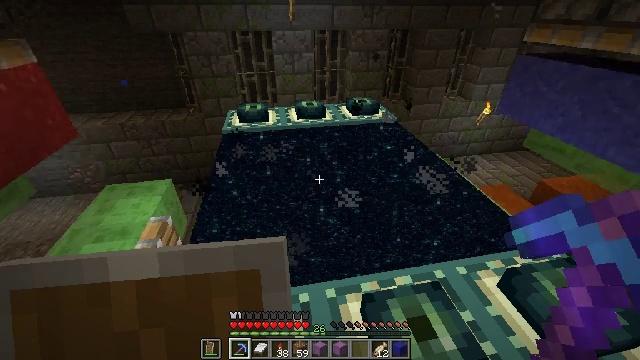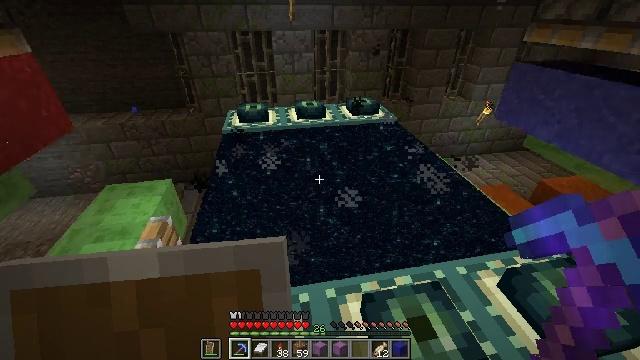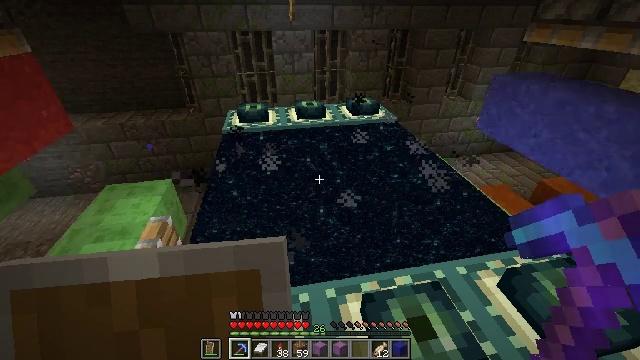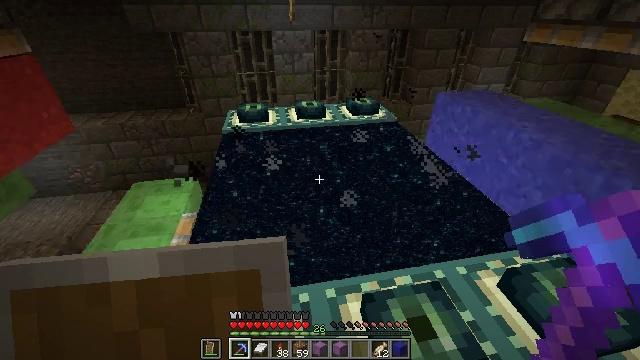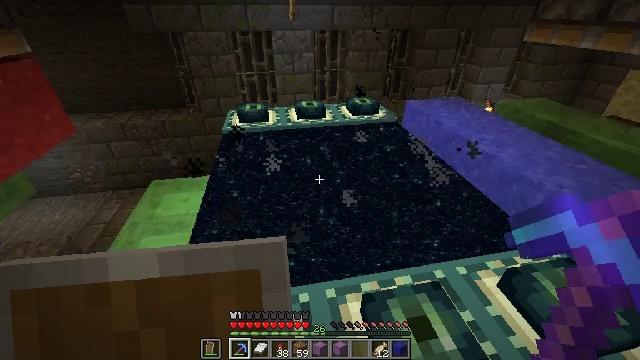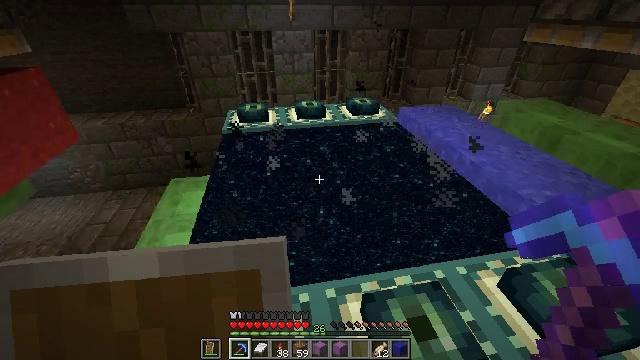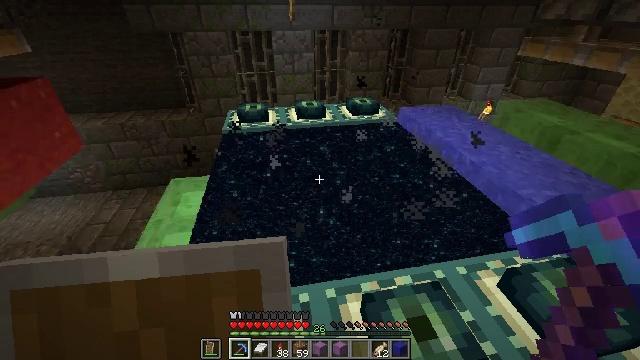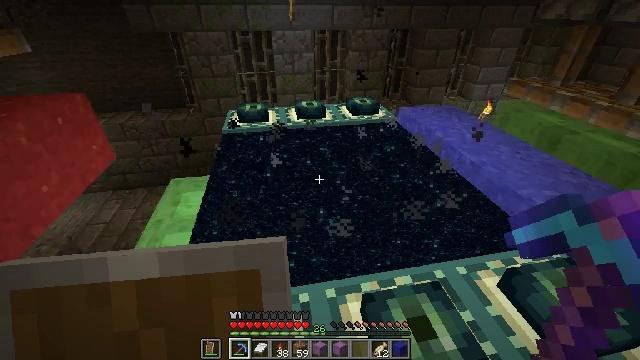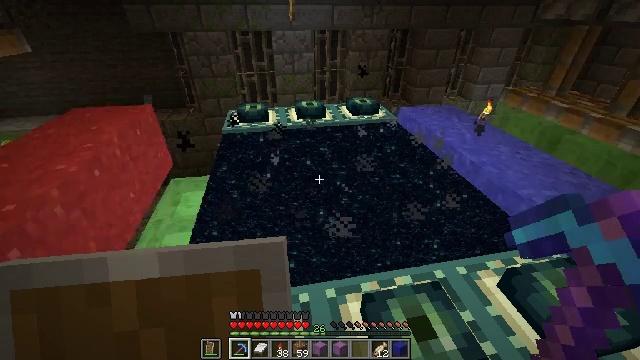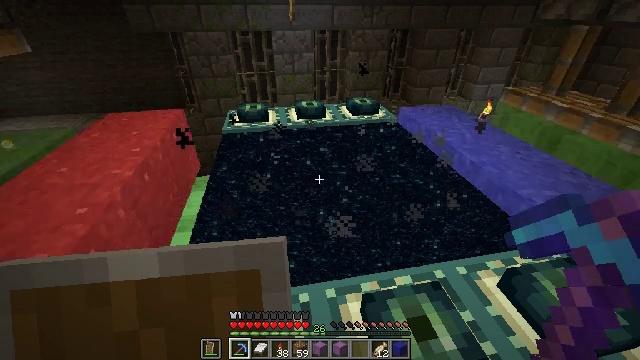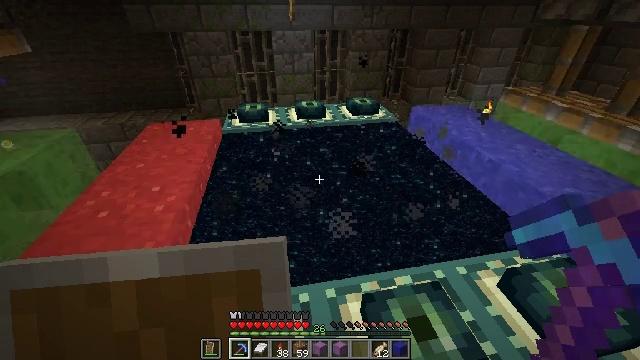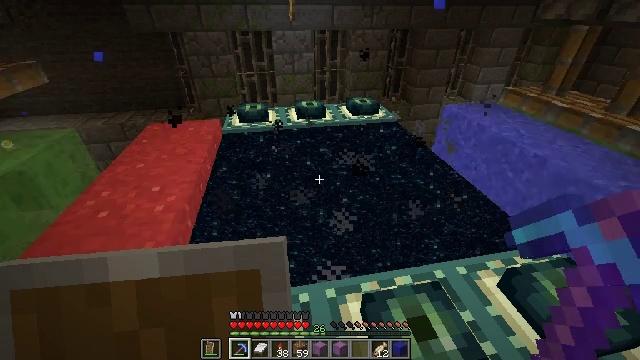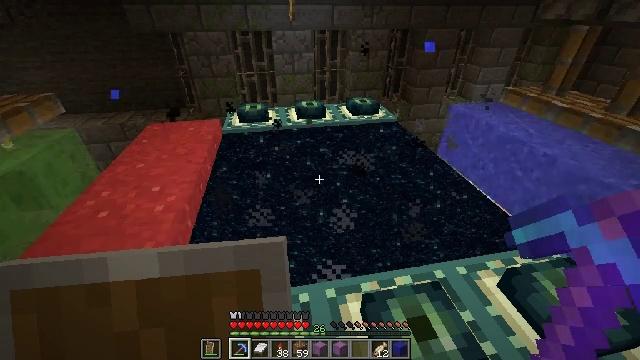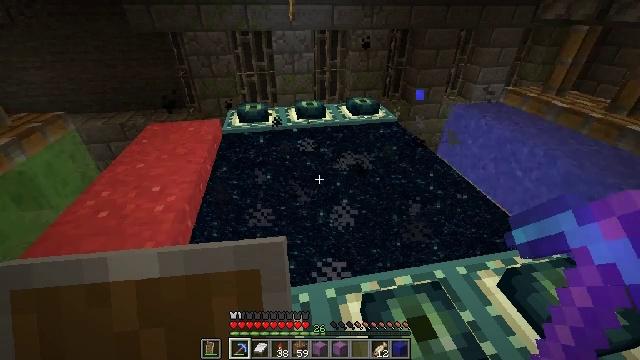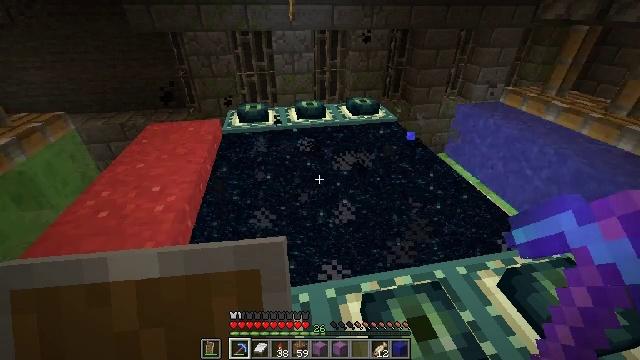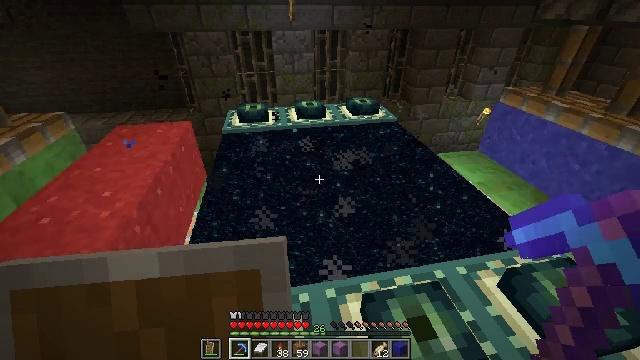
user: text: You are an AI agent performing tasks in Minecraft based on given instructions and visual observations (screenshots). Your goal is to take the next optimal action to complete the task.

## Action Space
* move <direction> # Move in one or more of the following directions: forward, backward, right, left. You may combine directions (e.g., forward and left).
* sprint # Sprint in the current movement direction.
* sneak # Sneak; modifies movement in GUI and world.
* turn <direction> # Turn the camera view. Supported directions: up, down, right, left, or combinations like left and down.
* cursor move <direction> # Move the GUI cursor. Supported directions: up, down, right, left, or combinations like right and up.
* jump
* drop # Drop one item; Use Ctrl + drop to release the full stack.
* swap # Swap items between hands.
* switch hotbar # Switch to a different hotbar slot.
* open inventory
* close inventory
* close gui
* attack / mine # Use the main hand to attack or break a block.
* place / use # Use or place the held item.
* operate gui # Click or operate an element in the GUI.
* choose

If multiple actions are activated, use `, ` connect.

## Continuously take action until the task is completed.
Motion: motion action
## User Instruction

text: Break the blue concrete powder.
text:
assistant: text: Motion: no_op
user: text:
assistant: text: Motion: no_op
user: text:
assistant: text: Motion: no_op
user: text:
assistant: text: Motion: no_op
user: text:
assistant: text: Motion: no_op
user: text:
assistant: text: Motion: no_op
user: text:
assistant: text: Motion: no_op
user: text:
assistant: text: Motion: no_op
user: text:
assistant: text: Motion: no_op
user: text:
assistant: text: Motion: no_op
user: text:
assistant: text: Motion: no_op
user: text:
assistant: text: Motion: no_op
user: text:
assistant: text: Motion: no_op
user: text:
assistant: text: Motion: no_op
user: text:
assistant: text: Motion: no_op
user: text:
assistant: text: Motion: no_op
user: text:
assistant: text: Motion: no_op
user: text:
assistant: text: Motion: no_op
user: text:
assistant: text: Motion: no_op
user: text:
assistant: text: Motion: no_op
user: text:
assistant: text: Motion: no_op
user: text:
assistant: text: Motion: no_op
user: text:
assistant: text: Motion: no_op
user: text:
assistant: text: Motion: no_op
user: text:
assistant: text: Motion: no_op
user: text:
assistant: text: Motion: no_op
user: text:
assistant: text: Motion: no_op
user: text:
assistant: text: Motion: no_op
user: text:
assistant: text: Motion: no_op
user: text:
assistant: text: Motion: no_op